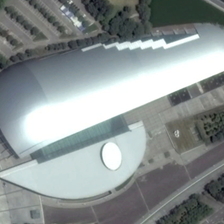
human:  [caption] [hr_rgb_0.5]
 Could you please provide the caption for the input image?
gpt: a white center building is surrounded by an empty parking lot and some green trees .

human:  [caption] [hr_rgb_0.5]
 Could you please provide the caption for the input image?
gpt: a white center building is surrounded by an empty parking lot and some green trees .

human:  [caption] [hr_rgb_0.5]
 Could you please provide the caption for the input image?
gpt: a white center building is surrounded by an empty parking lot and some green trees .

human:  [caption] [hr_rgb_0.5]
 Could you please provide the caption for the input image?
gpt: a white center building is surrounded by an empty parking lot and some green trees .

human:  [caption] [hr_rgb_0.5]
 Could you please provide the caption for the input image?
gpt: a white center building is surrounded by an empty parking lot and some green trees .